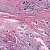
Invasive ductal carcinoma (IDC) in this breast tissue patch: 1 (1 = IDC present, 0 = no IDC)